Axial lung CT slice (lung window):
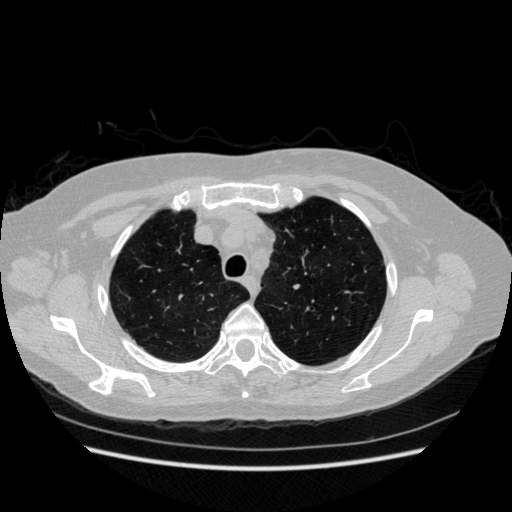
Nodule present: no